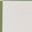
Piece: xx